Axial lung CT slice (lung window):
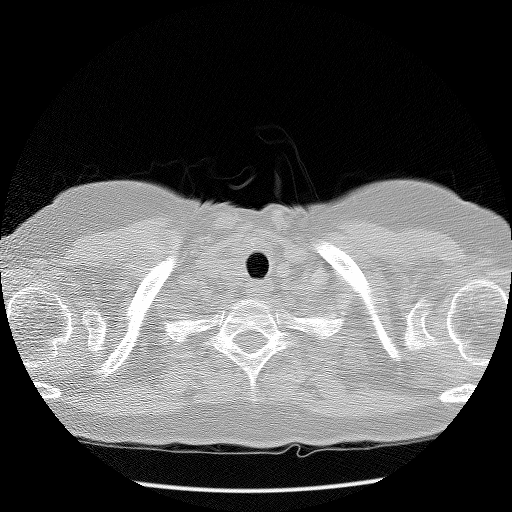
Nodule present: no